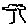
Label: tree